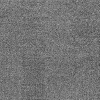
Atmospheric dust classification: dusty